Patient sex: F
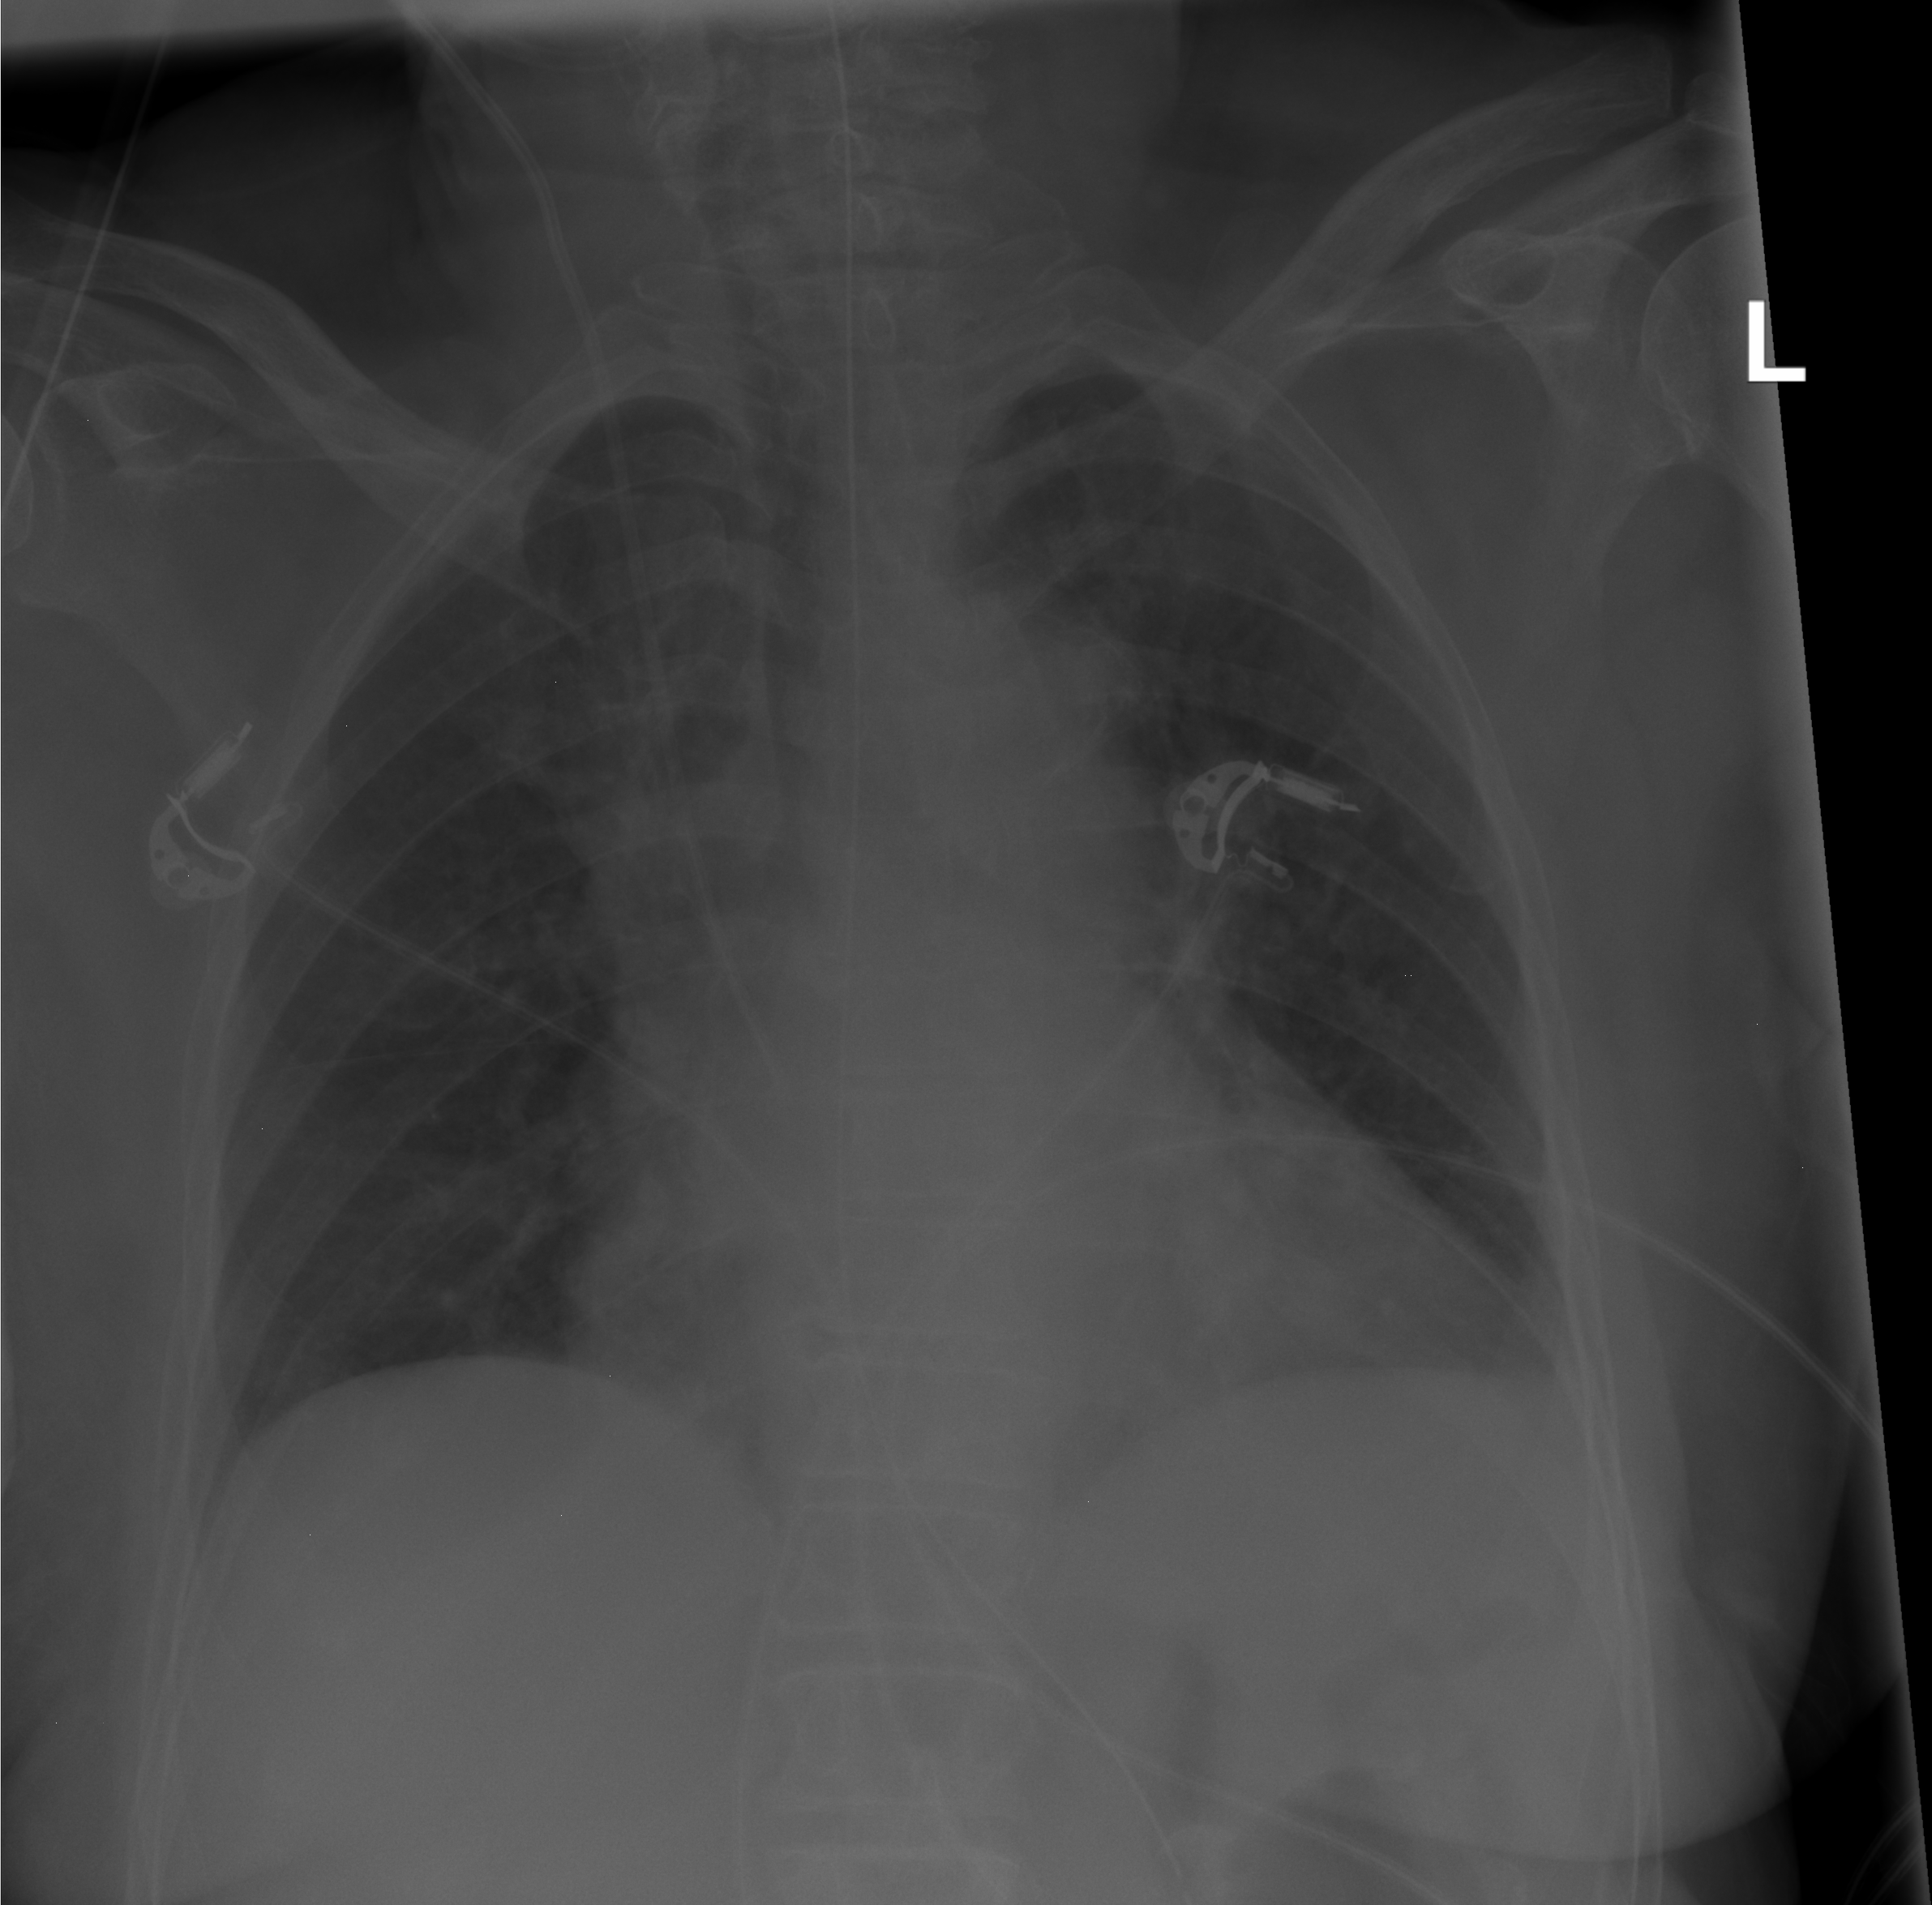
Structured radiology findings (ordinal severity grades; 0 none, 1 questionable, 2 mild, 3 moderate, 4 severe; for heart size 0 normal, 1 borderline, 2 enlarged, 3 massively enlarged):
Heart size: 2
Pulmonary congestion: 2
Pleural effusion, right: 0
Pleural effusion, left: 0
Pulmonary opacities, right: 0
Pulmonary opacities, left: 0
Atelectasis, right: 0
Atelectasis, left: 0